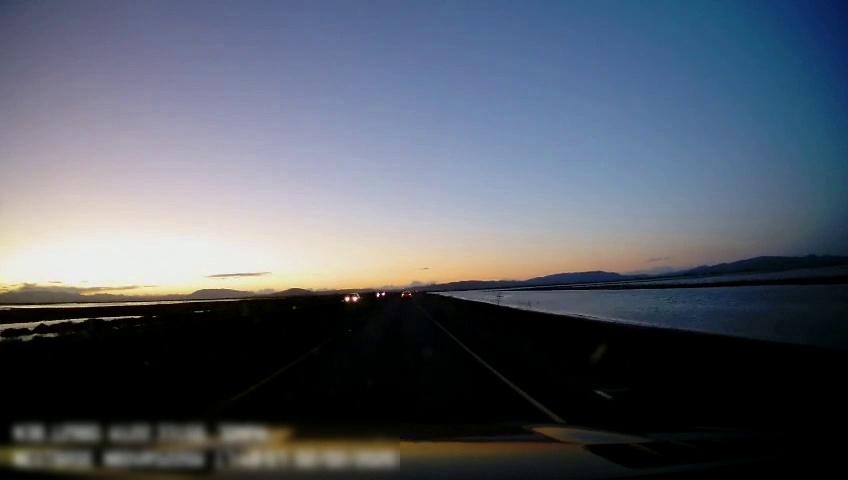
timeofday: Dusk/Dawn/Twilight
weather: Sunny
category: Drivable Space
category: Vehicles | Car
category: Vehicles | SUV
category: Vehicles | Car
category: Lanes | Current Lane
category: Lanes | Current Lane